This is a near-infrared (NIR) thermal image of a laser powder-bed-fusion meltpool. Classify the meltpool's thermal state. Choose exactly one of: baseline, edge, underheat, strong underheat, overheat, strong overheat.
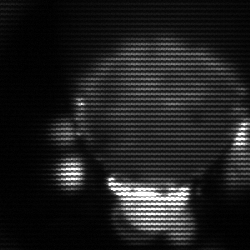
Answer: edge